Question: I am working on on a new project which is to make a presentation maker like of Google docs presentation maker. I was unable to find a way to make the text box selectable and editable like of Google docs presentation workspace:

Like the one above.
Any help regarding this would be greatly appreciated.
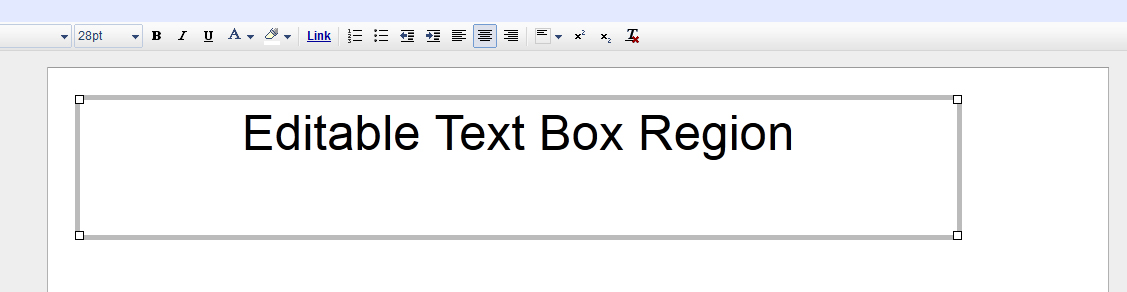
Answer: You could use the <URL> for dom elements.
Here's a live demo (built using jquery) that's using it : <URL>;
### UPDATE :
Here's a demo without using any frameworks (just plain js) : <URL>